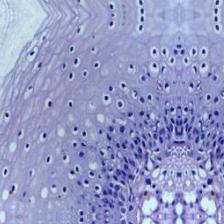
Diagnosis: Normal